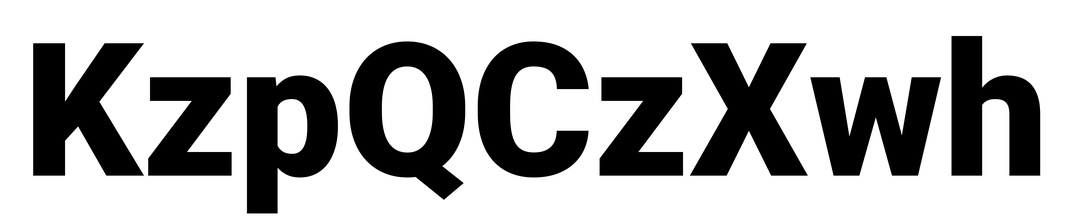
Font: Roboto_Black